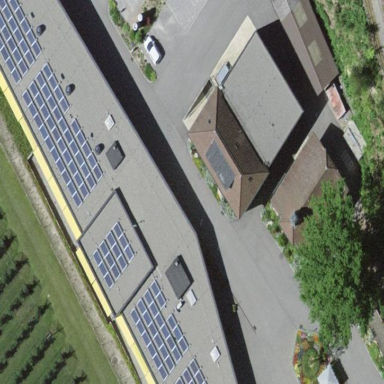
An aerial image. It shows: Nursing home building.